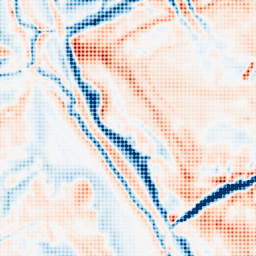
Category: multiscale
Decomposition family: dog_multiscale
Decomposition parameters: sigma_ratio: 1.4
n_scales: 6
base_sigma: 1
Upsampling method: sinc_blackman
Upsampling parameters: scale: 8
kernel_size: 8
Upsampling scale: 8